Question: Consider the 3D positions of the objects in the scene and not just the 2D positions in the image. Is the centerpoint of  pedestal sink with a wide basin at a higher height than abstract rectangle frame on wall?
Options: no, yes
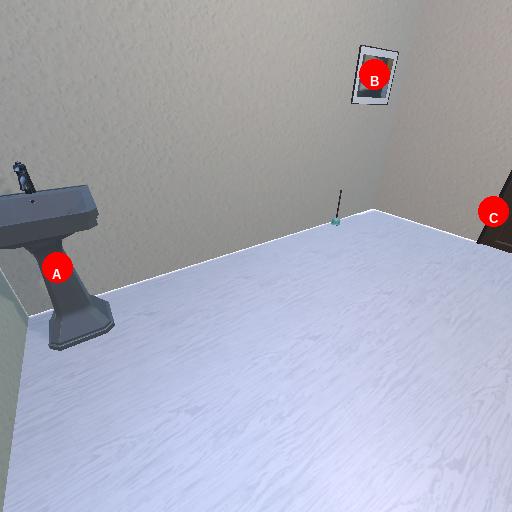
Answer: no